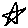
Label: star